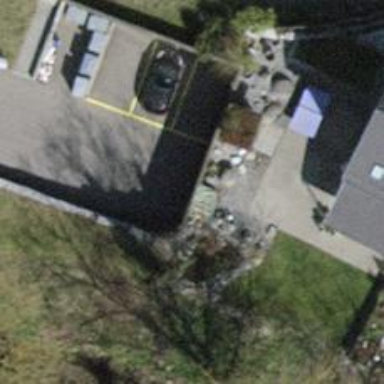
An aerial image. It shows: Parking entrance.